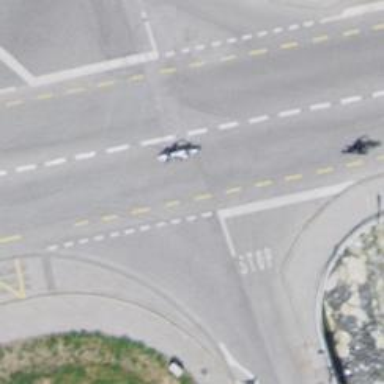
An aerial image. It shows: Bridge with asphalt surface over primary highway. There is designated cycle lane on the bridge.